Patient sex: M
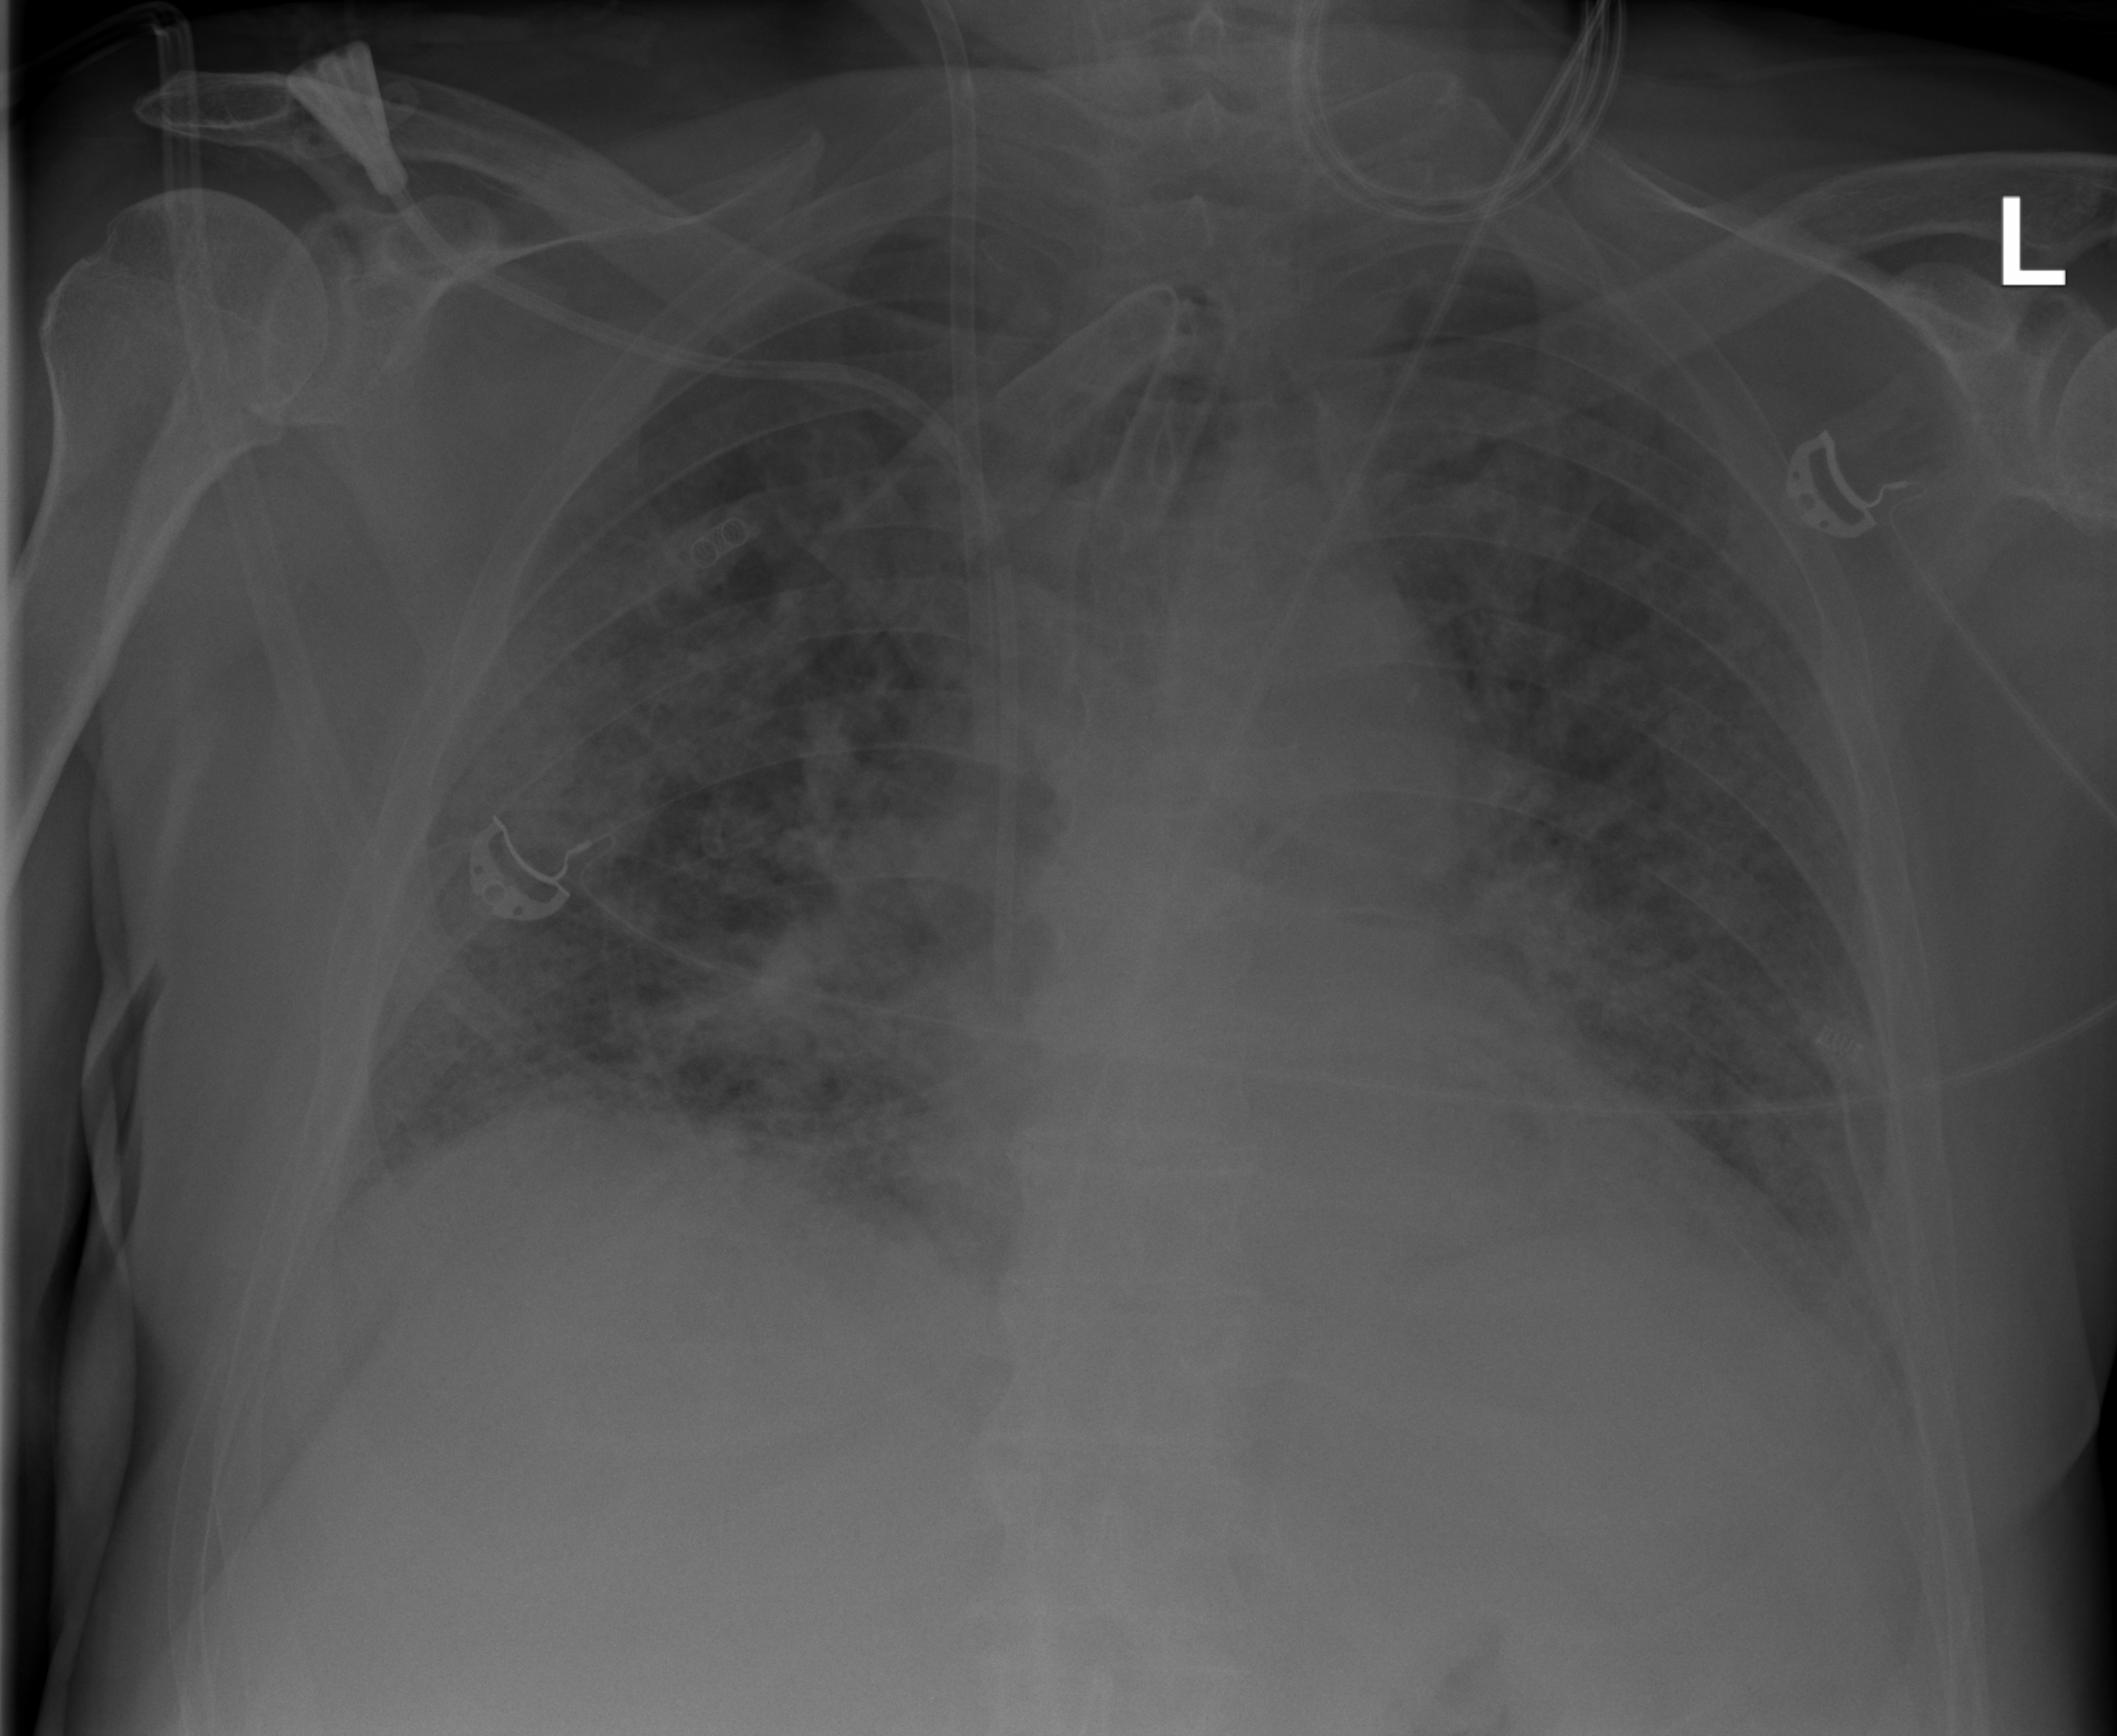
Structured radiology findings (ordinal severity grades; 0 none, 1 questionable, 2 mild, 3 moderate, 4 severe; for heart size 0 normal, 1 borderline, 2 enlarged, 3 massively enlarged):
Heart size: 2
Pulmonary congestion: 2
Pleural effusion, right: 2
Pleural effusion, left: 2
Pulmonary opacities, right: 3
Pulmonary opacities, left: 3
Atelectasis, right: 2
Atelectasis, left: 2